Interaction volume radius: 5 \u00c5
Interaction volume height: 40 \u00c5
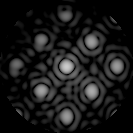
Disorder parameter: 0.1505